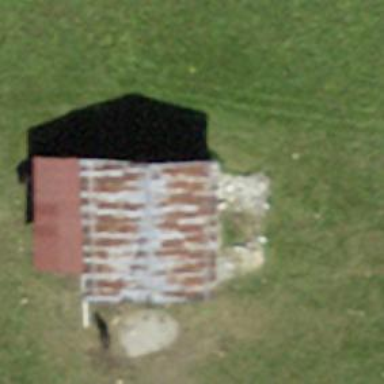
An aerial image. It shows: Shed building.